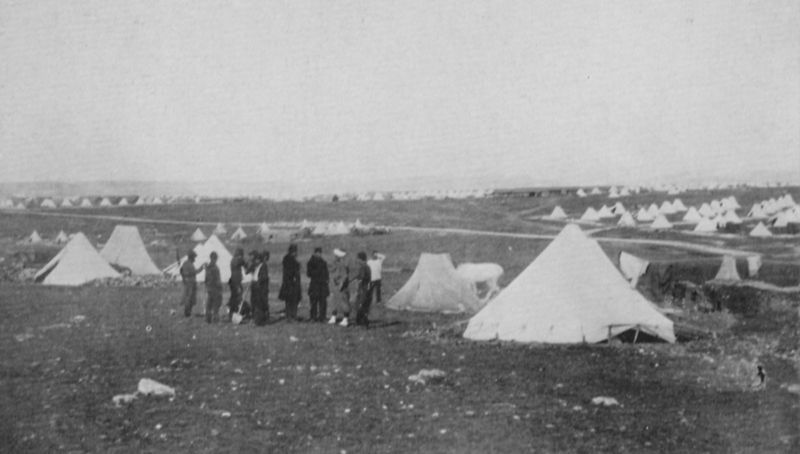
Titel: General Bosquets Quartier, mit Blick auf die Mackenzie Farm
Künstler: Roger Fenton
Standort: USA
Institution: Sammlung Gernsheim
Schlagwörter: felsen, gruppe, himmel, mann, weiß, wolken, dreieck, frauen, landschaft, menschen, stadt, grau, hintergrund, hut, männer, schwarz, strasse, ausblick, dach, gras, haus, weg, wiese, wolke, leute, zylinder, alt, kappe, stehen, stein, steine, weit, ebene, erde, feld, ferne, horizont, häuser, natur, weite, flach, wege, boden, mantel, stehend, tal, arbeit, schlafen, perspektive, russland, berge, fläche, wüste, dorf, nebel, amerika, arbeiter, krieg, soldaten, steppe, unscharf, foto, fotografie, ortschaft, photographie, urlaub, draußen, asien, militär, scharz, schwarzweiß, schawrz, reihe, armee, photo, reihen, gewehr, graben, zeltlager, flinte, fotographie, turban, arabien, schaufel, spaten, schlachtfeld, zivilisten, zelt, zelte, lager, photografie, zehn, inspektion, ausgrabung, indianer, ureinwohner, müll, prärie, fez, besprechung, schaufeln, grabung, soladten, archäologisch, feldlager, tipi, kampieren, camping, wigwam, steilwandzelt, hake, spitzzelt, stoffzelt, teepee, uhreinwohner, schaufer, fryuen